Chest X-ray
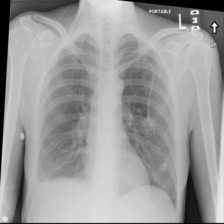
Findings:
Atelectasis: negative
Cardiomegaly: negative
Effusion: negative
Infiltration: negative
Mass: negative
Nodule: negative
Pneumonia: negative
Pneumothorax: negative
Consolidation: negative
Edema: negative
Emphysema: negative
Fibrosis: negative
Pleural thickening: negative
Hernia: negative